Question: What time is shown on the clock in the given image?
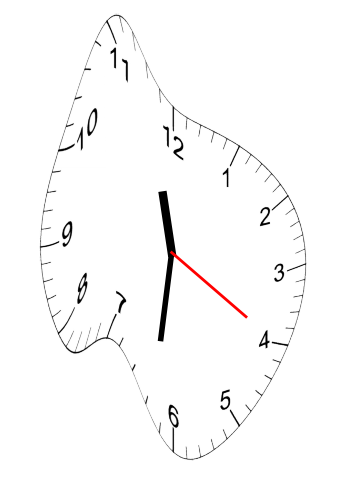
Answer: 11:31:20